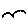
Label: bird